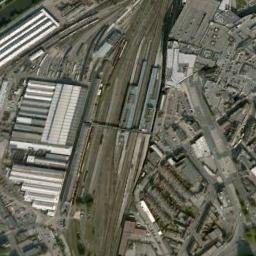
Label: railway_station